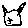
Label: cat